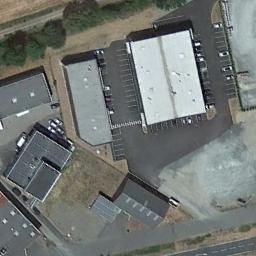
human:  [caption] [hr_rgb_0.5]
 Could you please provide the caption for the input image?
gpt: There are many houses of different shapes and sizes in the industrial zone .

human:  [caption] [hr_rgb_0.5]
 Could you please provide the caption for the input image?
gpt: The industrial area has some buildings and two parking lots .

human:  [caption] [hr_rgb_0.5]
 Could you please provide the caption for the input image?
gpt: In an industrial area there are factories and roads, Cars parked in the open air, And green belts .

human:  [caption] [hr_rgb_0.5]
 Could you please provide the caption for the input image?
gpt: There is a long building on the left of the industrial area .

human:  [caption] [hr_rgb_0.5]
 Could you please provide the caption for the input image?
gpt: There are some black buildings and a white building on the industrial area .